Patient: sex F, age 73
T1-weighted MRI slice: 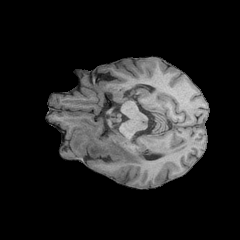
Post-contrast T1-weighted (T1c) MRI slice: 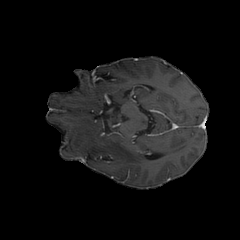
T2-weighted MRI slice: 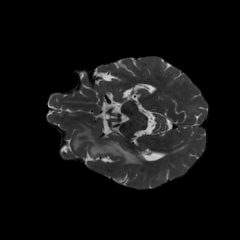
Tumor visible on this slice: yes
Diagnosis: Glioblastoma, IDH-wildtype
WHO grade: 4